Field crop: tomato
Growth stage: 1
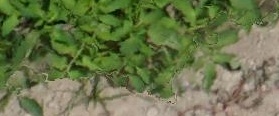
Species: tomato